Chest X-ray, AP view. Patient: 46 years old, sex M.
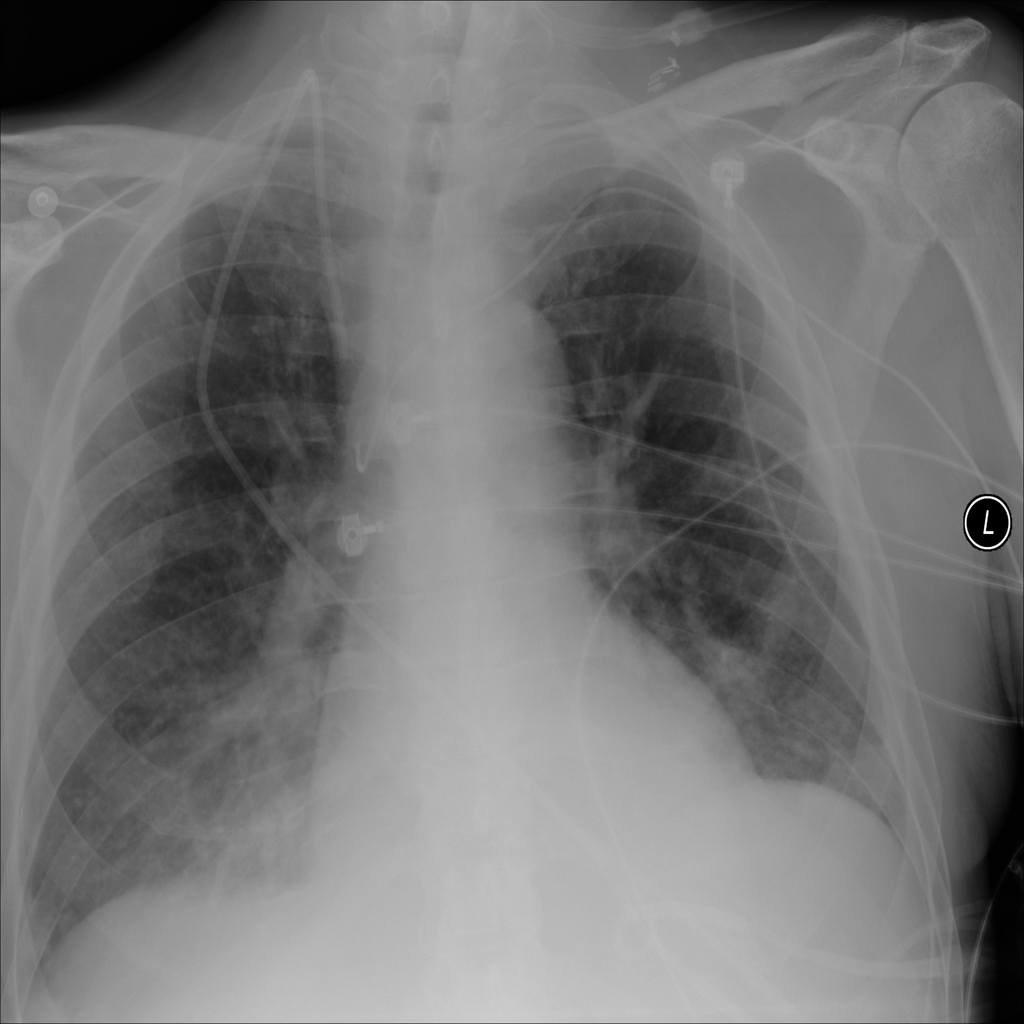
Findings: No Finding